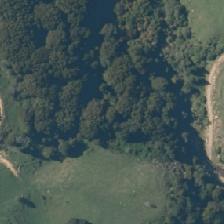
Land cover: indigenous_forest